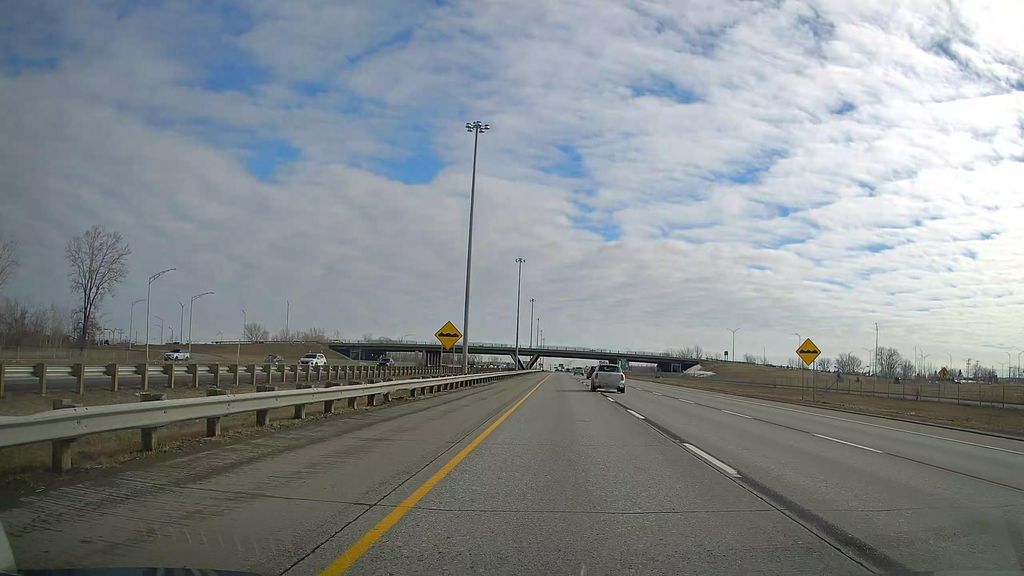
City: montreal